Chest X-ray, PA view. Patient: 52 years old, sex F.
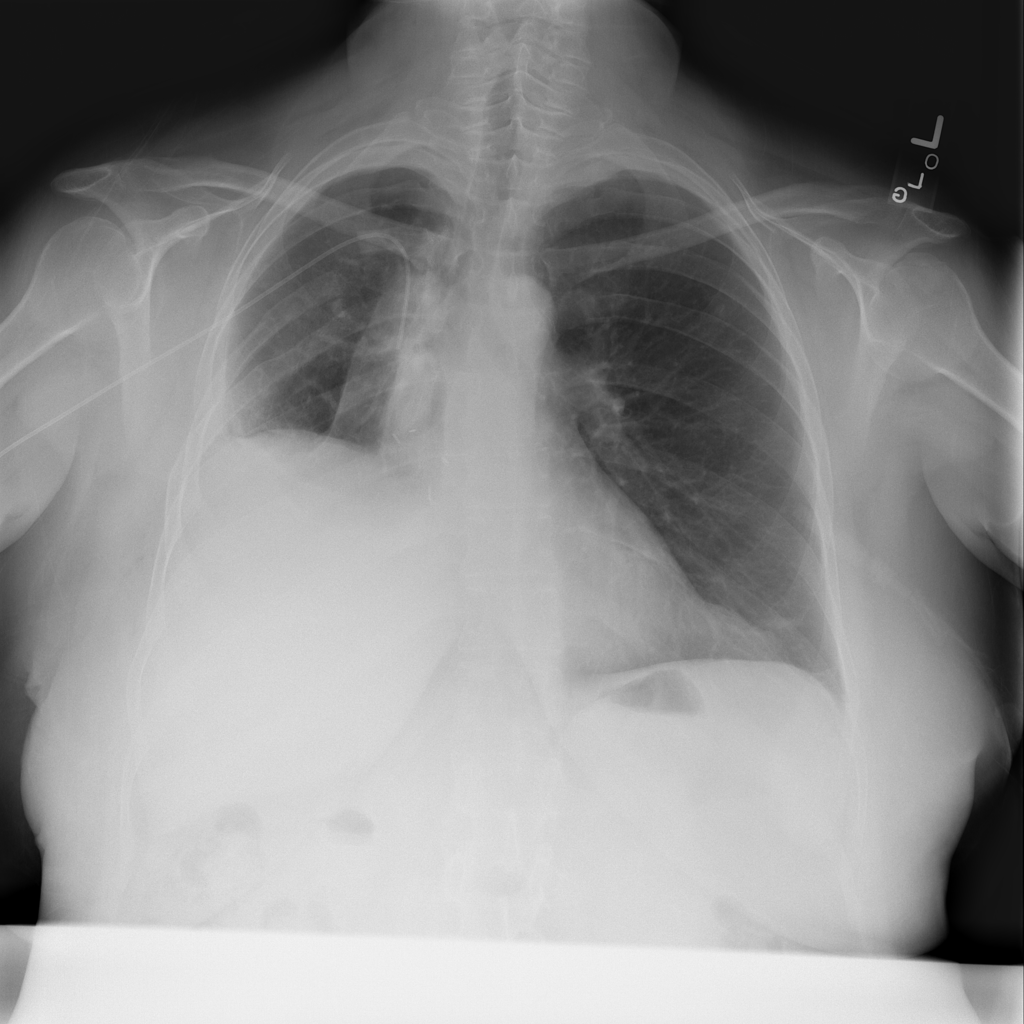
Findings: Atelectasis, Pneumothorax